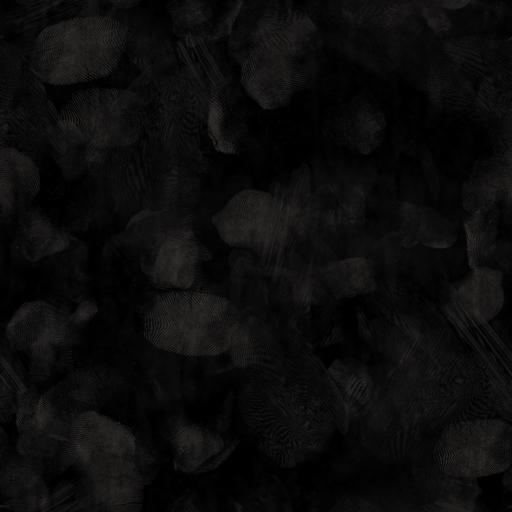
Tags: dirt dirty fingerprints smear